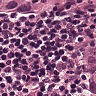
Metastatic tissue present: yes